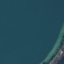
Land use / land cover class: SeaLake